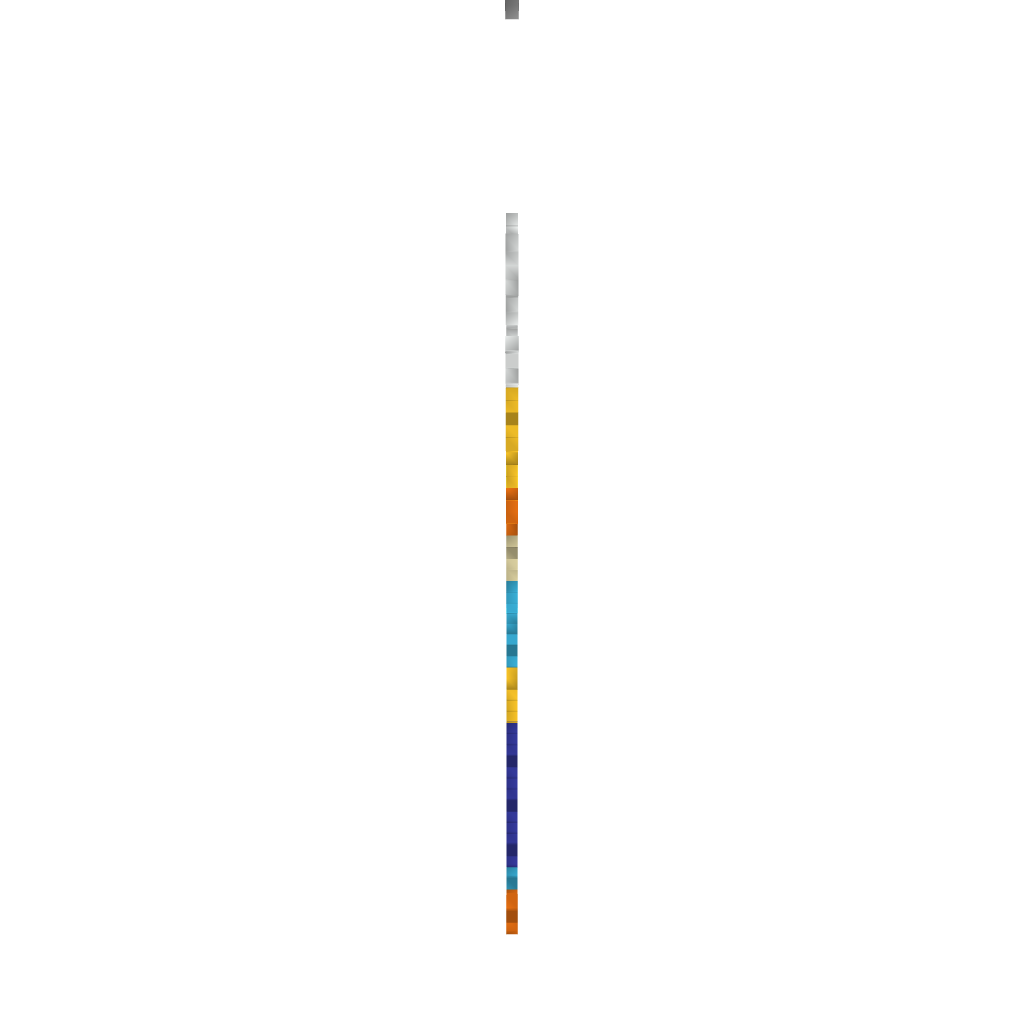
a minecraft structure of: Wreck it Ralph and Fix it Felix - By Cybersneeze